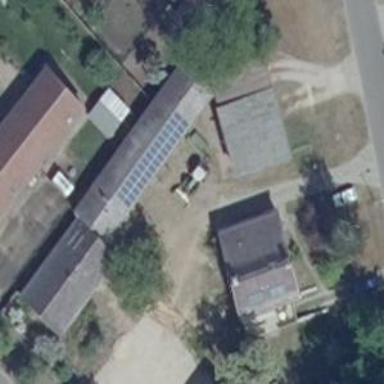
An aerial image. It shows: Solar photovoltaic panel generator producing electricity as small installation.